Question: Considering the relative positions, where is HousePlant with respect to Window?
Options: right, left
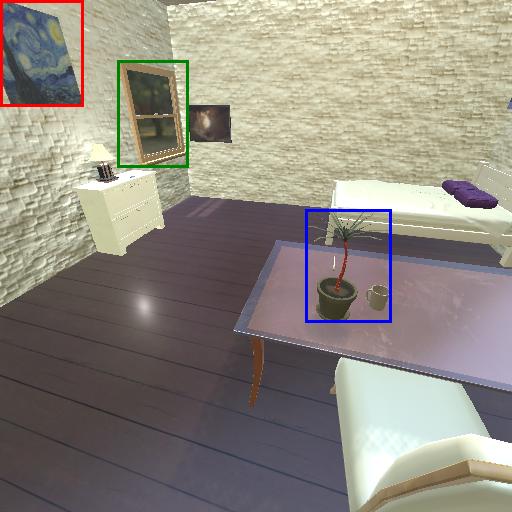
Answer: right